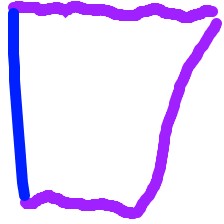
Shape: trapezoid